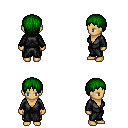
a pixel art fantasy rpg character, female body template, human, tanned skin, gray robe, gold greaves, green plain hairstyle, four views (front, back, left, right), 2x2 character sprite sheet, small pixel art, hard edges, no anti-aliasing